Question: I have made a beautiful form for adding a bill to my new database. Now I need the 'Submit' button to calculate and organize the information in the sheets of my workbook. To keep this question simple, I am first focusing on one worksheet which I have named . I will need each entered field of the form to auto fill into the next available row on the worksheet.
Here is what I have come up with so far:
'''
Private Sub NB_SubmitButton_Click()
'NB stands for New Bill
Dim OwnerName As String
Dim ExpenseName As String
Dim CycleValue As String 'such as every day, every week, every month etc.
Dim OnValue As String 'such as Monday, the 5th, the 10th, etc.
Dim AndValue As String 'such as 19th, 24th, etc.
Dim DueAmount As Currency
Dim SavedAmount As Currency
Dim NoteValue As String
Dim x As Long
NoteValue = NB_NoteTextBox.Value
SavedAmount = NB_SavedAmountTextBox.Value
DueAmount = NB_DueAmountTextBox.Value
AndValue = NB_AndComboBox.Value
OnValue = NB_OnComboBox.Value
CycleValue = NB_CycleComboBox.Value
ExpenseName = NB_ExpenseNameTextBox.Value
OwnerName = NB_OwerNameTextBox.Value
x = 1
For x = 1 To Rows.Count
If Worksheets("billData").Range(Cells(x, 1)).Value = "" Or _
IsEmpty(Worksheets("billData").Cells(x, 1).Value) Then
Worksheets("billData").Range(Cells(x, 2)).Value = OwnerName
Worksheets("billData").Range(Cells(x, 4)).Value = ExpenseName
Worksheets("billData").Range(Cells(x, 7)).Value = CycleValue
Worksheets("billData").Range(Cells(x, 8)).Value = OnValue
Worksheets("billData").Range(Cells(x, 9)).Value = DueAmount
Worksheets("billData").Range(Cells(x, 10)).Value = SavedAmount
Worksheets("billData").Cells(x, 11).Value = NoteValue
Else
End If
Next x
'''
When I run the code through the Immediate, I keep getting an error message:
>
Then, when I run all the code, fill in the fields on the form and click the 'Submit' button, I get this error:
>
Also, Is there a better way to obtain my goal? Should I be using VLookup?
Edited to add screenshot:

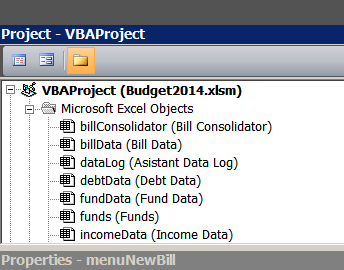
Answer: '''
'x = 1 'you don't need this...
Dim sht As Worksheet
Set sht = Worksheets("Bill Data")
For x = 1 To Rows.Count
If Len(sht.Cells(x, 1).Value) = 0 Then
With sht.Rows(x)
'? what goes in ColA ?
.Cells(2).Value = OwnerName
.Cells(4).Value = ExpenseName
.Cells(7).Value = CycleValue
.Cells(8).Value = OnValue
.Cells(9).Value = DueAmount
.Cells(10).Value = SavedAmount
.Cells(11).Value = NoteValue
End With
End If
Next x
'''